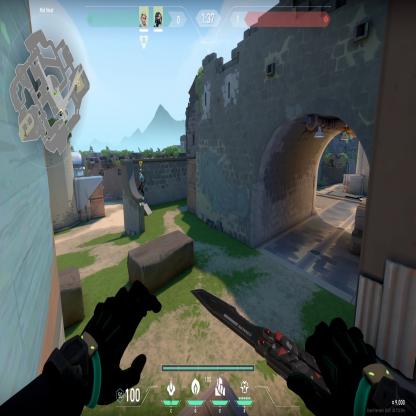
Label: teammate